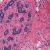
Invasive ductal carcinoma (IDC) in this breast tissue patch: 0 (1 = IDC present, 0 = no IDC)